Field crop: maize
Growth stage: 2
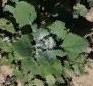
Species: chenopodium